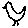
Label: bird